Question: Here is the homework question I have:
> Write an SQL query that returns from user_id, username, email from table 'user', title of 'article', content of 'comments' for all the articles are created in 2013.
This is my solution so far:
'''
Select user_id, users_username, users_email, articles_title, articles_created, comments_content
from comments
inner join users
on comments.user_id = users.id
inner join users
on comments.articles_id = articles.id
where created > = '2013/01/01' AND '2014/01/01';
'''
Here is the ERD:

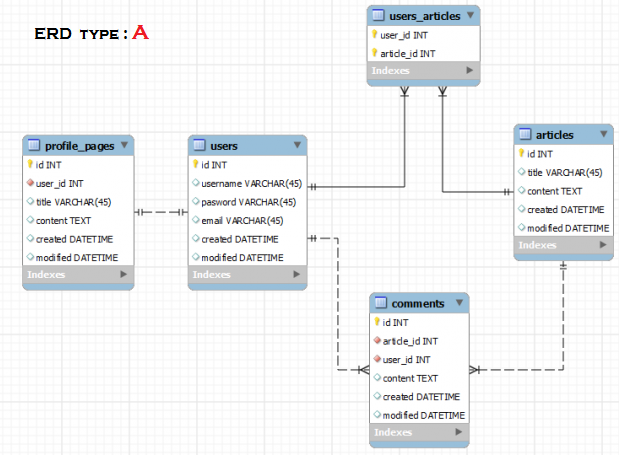
Answer: This query should return the specified resultset:
'''
SELECT u.id AS user_id
, u.username
, u.email
, a.title
, c.created
, c.content
FROM comments c
JOIN users u
ON u.id = c.user_id
JOIN articles a
ON a.id = c.articles_id
WHERE c.created >= '2013-01-01'
AND c.created < '2014-01-01'
ORDER BY u.id, c.created
'''
---
If you want to understand SQL, it's important that you work through the problems, and understand how the query text is being interpreted.
Some notes:
- '>='- '"foo >= x AND y"''"foo"''"y"''"foo >= x"''"y"''"AND"'- ''YYYY-MM-DD''- - '"users_username"''"username"''"users"''"users.user_name"'- '"INNER"''"JOIN"''"INNER JOIN"''"CROSS JOIN"''"CROSS"''"CROSS"'
Also note: a SQL statement is READ many more times than it is WRITTEN; so, format the SQL so it's easy for a reader to decipher and comprehend what the statement is doing.
As an example, compare the query above, to the equivalent:
'''
select users.id as user_id,users.username as username,users.email as email,articles.title,
comments.created, comments.content from comments inner join users on comments.user_id=
users.id join articles on comments.articles_id=articles.id where comments.created >=
'2013-01-01' and comments.created < '2014-01-01' order by users.id, comments.created
'''
Then answer the following questions, looking at the SQL:
- - - - - -
The formatting of the SQL is an aid to the future reader. The real benefit reveals itself with more complicated SQL (involving multiple tables, aggregates, inline views, complex expressions, correlated subqueries, and so on.)